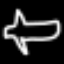
Label: airplane